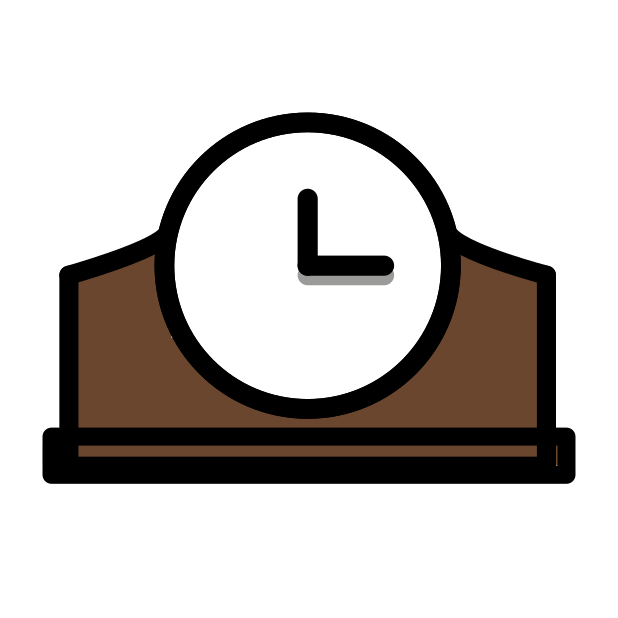
mantelpiece clock